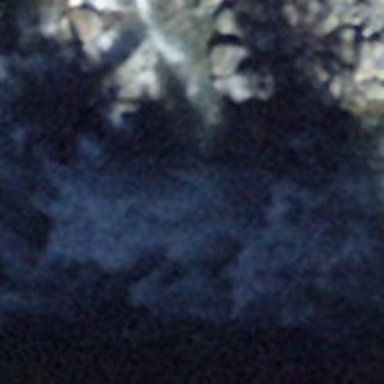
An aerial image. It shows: Rapid whitewater with grade of 4.